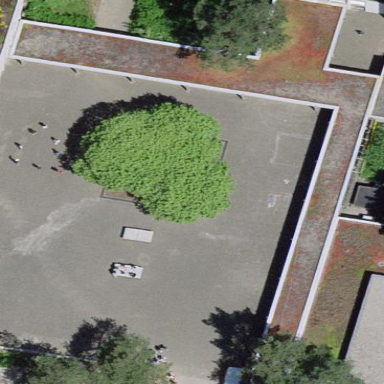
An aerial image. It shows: View of roof of building.